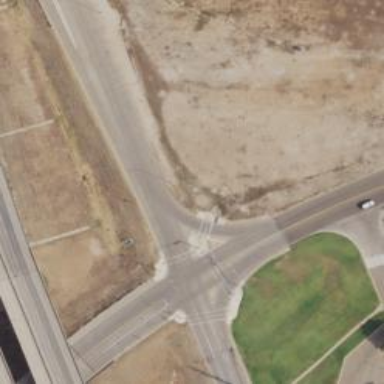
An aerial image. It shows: Secondary road with frontage access.